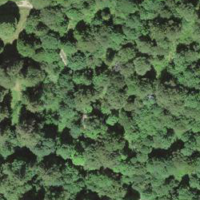
EUNIS habitat code: 41
Species observed at this site:
Stellaria nemorum